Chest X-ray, PA view. Patient: 56 years old, sex M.
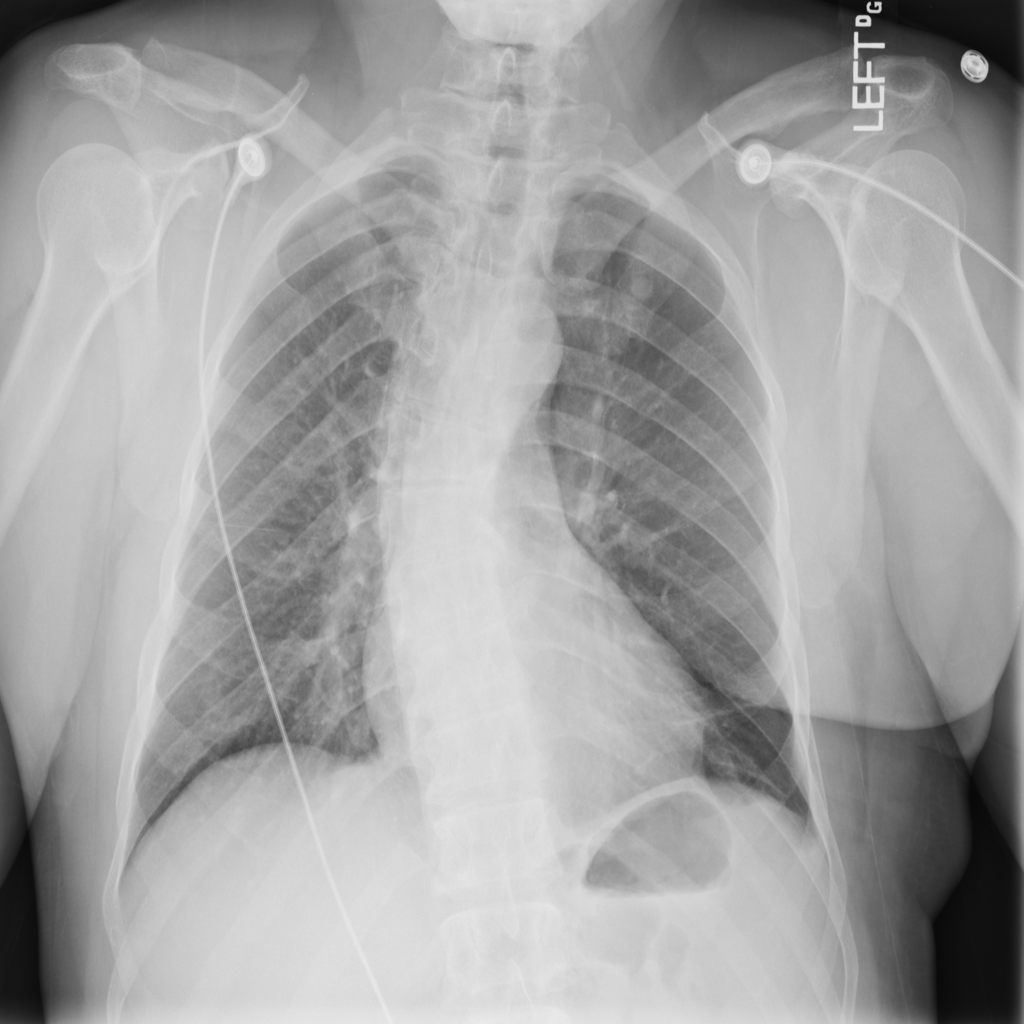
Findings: Effusion